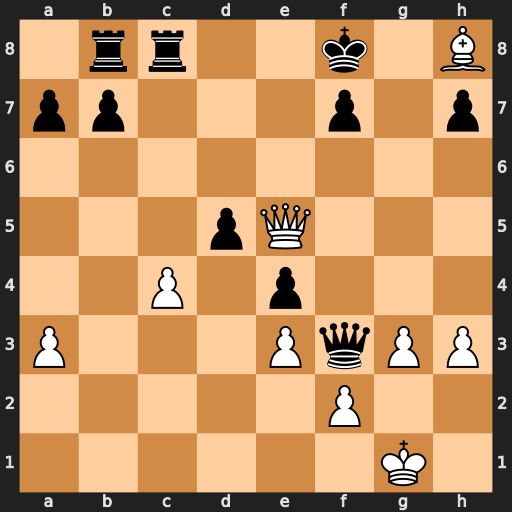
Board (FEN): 1rr2k1B/pp3p1p/8/3pQ3/2P1p3/P3PqPP/5P2/6K1
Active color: w
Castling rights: -
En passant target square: -
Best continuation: Bg7+ Kg8 Bh6